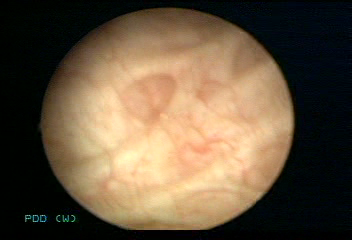
Modality: WLC
Class: Normal mucosa
Bladder cancer association: No